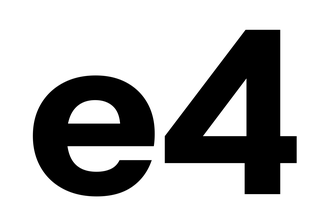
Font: InstrumentSans_Bold